Question: Please take a look at the following image..

As you can see.. I have added ':hover' property to the 'div' enclosing each comment. but I get a small white space. When I use the chrome dev tools to highlight elements, the white space comes out of the area of all elements. it seems its a white space stuck between two divs. Please help me remove it. I added 'margin-top' as a neg value but it gives a jerking effect on hover.
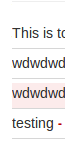
Answer: Thanks guys. I should have added a jsfiddle.
I had used a HR at the bottom of each comment and this HR had a margin after property. I removed hr and added a border-bottom for the div containing the comment. So that margin was removed. :)
Thanks a ton! I added padding to give space for the comments.